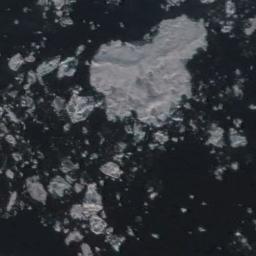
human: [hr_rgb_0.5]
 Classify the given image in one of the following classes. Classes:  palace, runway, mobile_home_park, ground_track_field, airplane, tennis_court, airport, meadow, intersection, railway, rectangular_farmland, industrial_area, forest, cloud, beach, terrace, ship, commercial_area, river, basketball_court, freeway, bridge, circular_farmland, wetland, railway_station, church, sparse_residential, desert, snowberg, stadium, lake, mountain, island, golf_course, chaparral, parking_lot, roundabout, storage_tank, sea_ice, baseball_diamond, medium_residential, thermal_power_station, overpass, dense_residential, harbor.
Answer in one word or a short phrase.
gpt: sea_ice